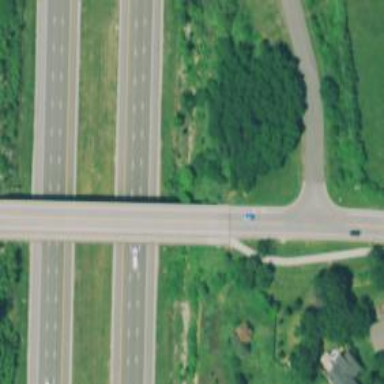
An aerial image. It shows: Path leading to bridge.